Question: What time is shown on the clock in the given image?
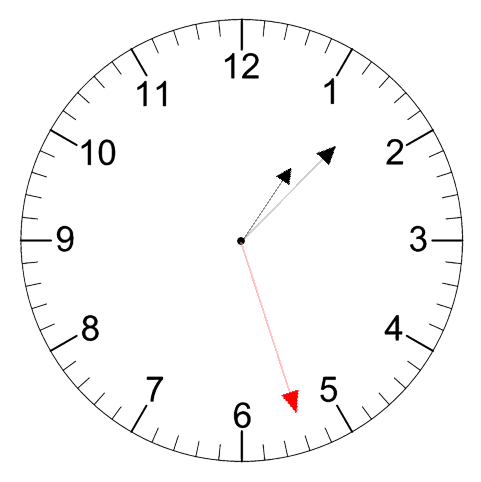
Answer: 01:07:27